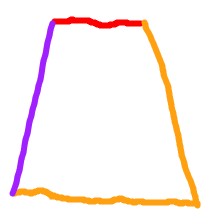
Shape: trapezoid